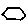
Label: hexagon